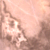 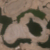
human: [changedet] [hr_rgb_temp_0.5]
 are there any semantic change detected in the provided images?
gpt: Reservoirs have been created.